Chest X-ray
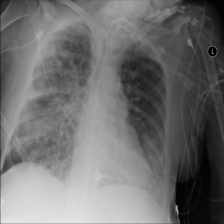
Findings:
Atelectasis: negative
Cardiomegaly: negative
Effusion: negative
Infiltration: negative
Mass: negative
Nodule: negative
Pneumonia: positive
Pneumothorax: negative
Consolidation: negative
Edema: negative
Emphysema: negative
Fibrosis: negative
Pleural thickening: negative
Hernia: negative